Question: I'd like to create '@IBInspectable' element as you see at the picture below :

my idea is to use something like enum as type for '@IBInspectable', but it looks like it's not the case, any ideas how to implement element like this ?
EDIT:
It looks like '@IBInspectable' supports only these types :
- 'Int'- 'CGFloat'- 'Double'- 'String'- 'Bool'- 'CGPoint'- 'CGSize'- 'CGRect'- 'UIColor'- 'UIImage'
bummer
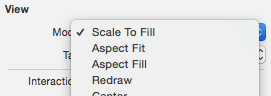
Answer: That's not possible (for now). You can only use those types that you see in section.
From Apple's <URL>:
> You can attach the IBInspectable attribute to any property in a class declaration, class extension, or category for any type that's supported by the Interface Builder defined runtime attributes: boolean, integer or floating point number, string, localized string, rectangle, point, size, color, range, and nil.